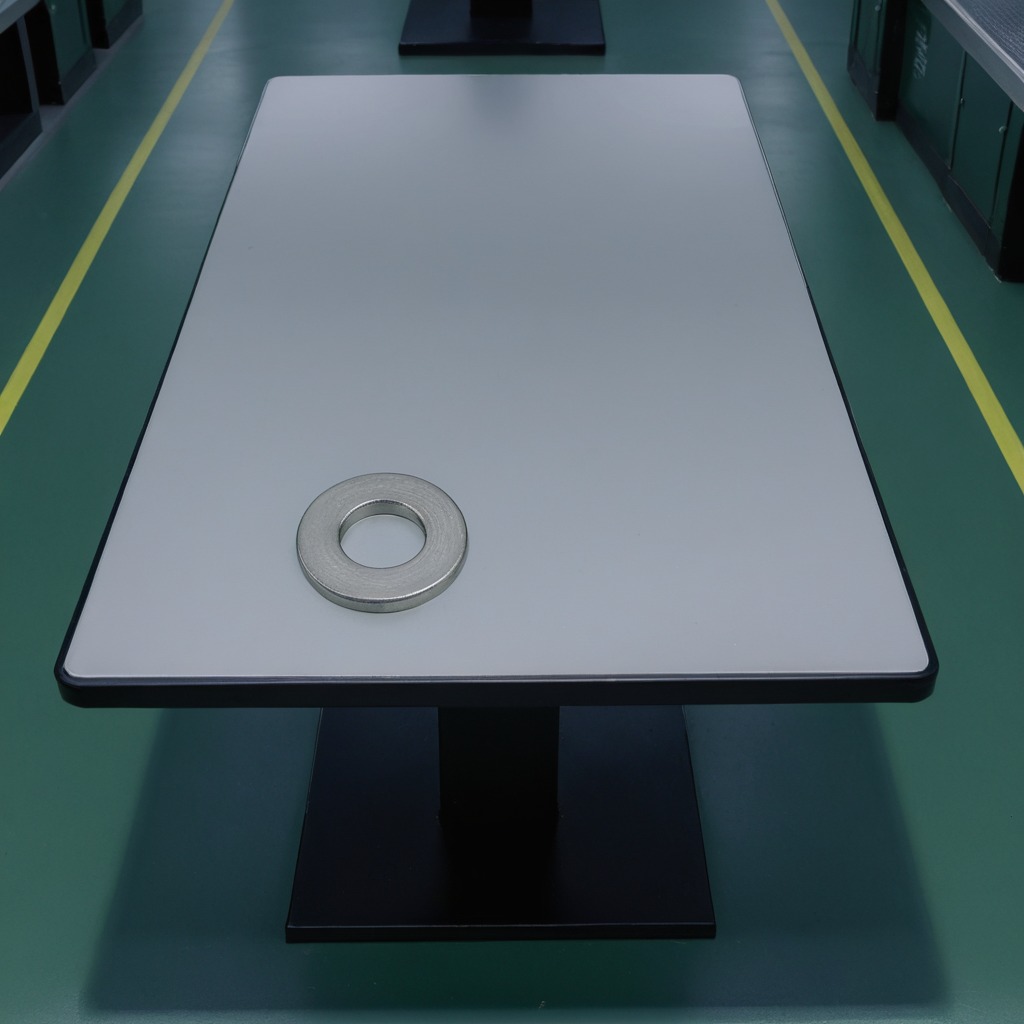
A flat metal washer lies on a clean empty table in a railway signal maintenance room lit by harsh overhead fluorescents.